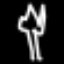
Label: fork